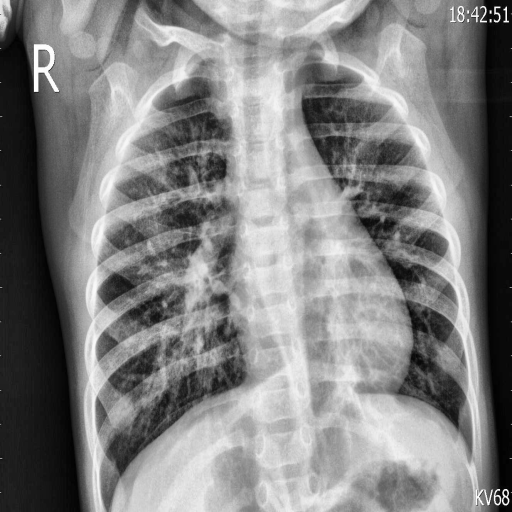
Finding: PNEUMONIA